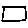
Label: square